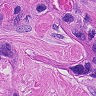
Metastatic tissue present: yes